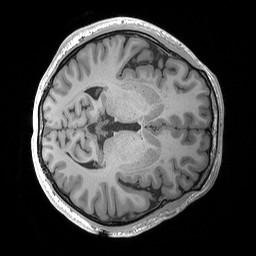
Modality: T1w
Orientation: axial
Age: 22